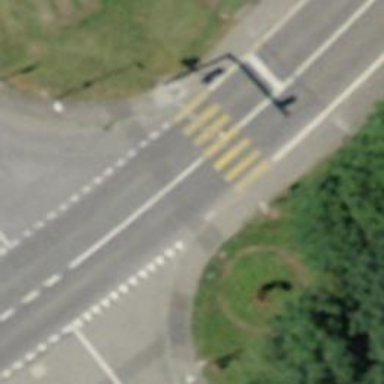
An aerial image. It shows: Marked zebra crossing on the road.